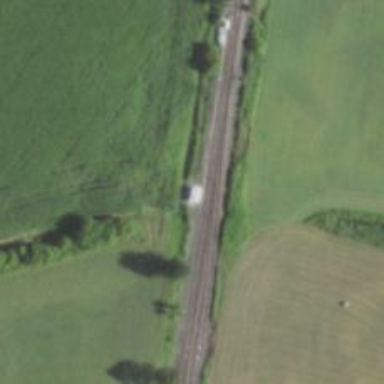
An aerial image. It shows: Outdoor signal box located near the railway.